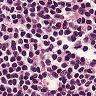
Metastatic tissue present: no